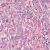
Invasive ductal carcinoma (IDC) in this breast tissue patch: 1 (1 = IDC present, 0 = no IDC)